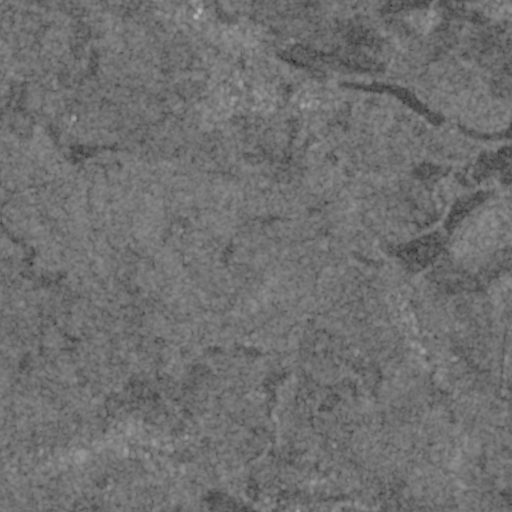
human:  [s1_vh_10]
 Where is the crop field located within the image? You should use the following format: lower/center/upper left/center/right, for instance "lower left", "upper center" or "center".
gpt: The crop field is located in the center right of the image.
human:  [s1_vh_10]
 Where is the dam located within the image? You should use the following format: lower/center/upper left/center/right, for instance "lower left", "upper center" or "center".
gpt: The dam is located in the upper right of the image.
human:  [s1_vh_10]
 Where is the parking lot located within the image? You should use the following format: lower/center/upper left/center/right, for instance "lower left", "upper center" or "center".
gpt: The parking lot is located in the center right of the image.
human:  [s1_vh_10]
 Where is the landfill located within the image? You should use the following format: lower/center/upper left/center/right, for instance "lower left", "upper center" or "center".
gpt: There is no landfill in the image.

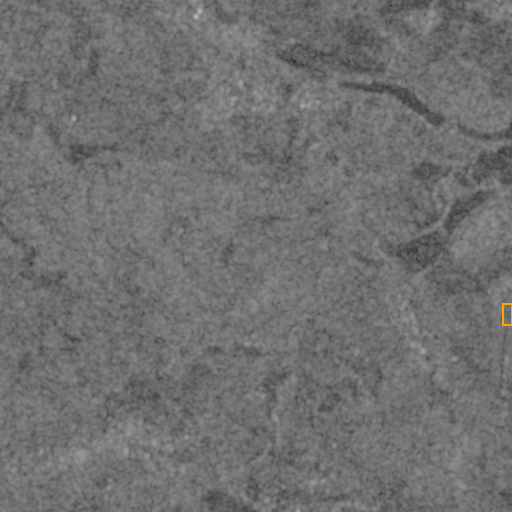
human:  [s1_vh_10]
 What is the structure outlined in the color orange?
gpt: The structure outlined in orange is a crop field.
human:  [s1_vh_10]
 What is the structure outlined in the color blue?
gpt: There is no blue outline.